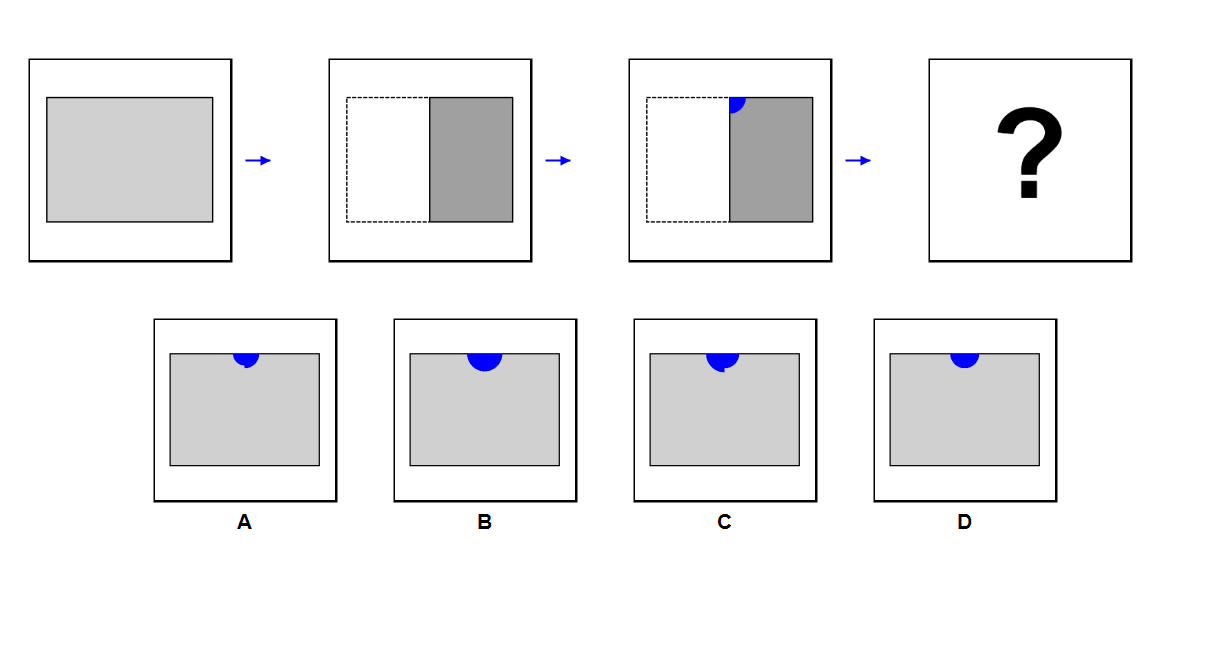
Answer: D